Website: apple
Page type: payment
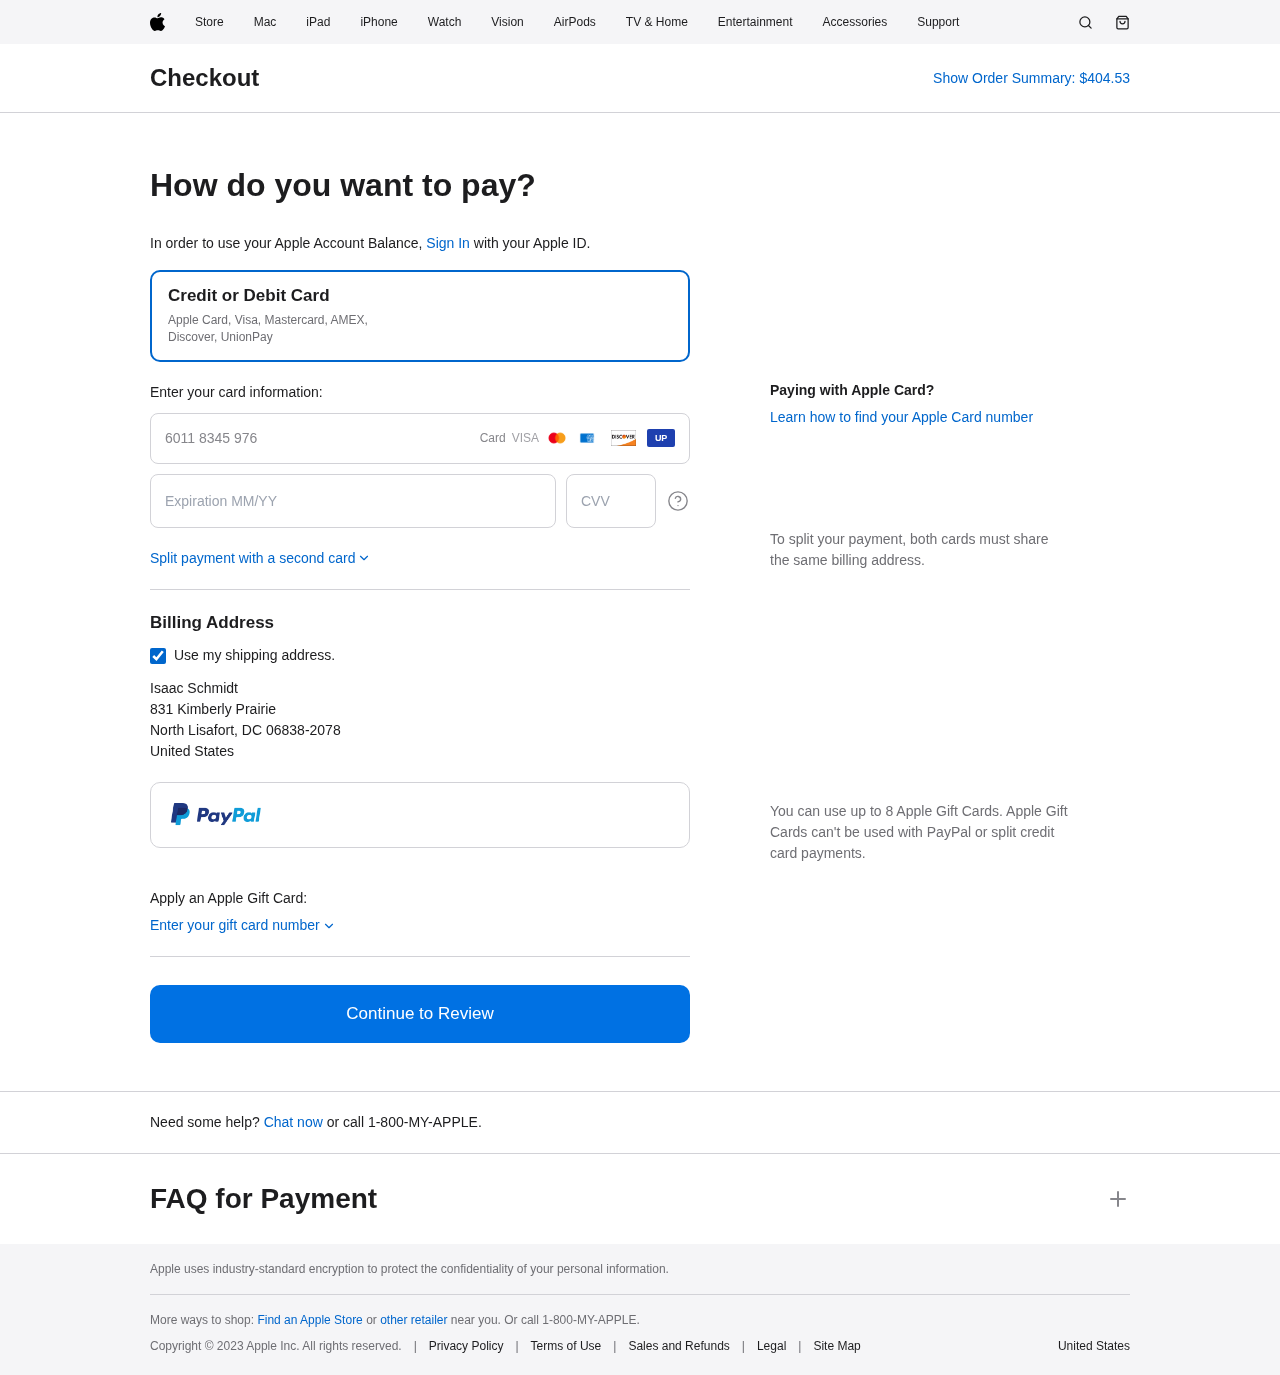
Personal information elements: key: PII_CARD_CVV
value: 698
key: PII_CARD_EXPIRY
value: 03/26
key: PII_CARD_NUMBER
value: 6011 8345 9764 0958
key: PII_COUNTRY
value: United States
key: PII_FULLNAME
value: Isaac Schmidt
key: PII_STREET
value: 831 Kimberly Prairie
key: PII_CITY_STATE_ZIP
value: North Lisafort, DC 06838-2078
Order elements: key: ORDER_TOTAL
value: $404.53